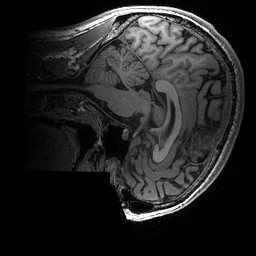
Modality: T1w
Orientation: sagittal
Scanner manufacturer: ge
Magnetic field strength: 3 T
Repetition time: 0.008156 s
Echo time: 0.00318 s